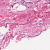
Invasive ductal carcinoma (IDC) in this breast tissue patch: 0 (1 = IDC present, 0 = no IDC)